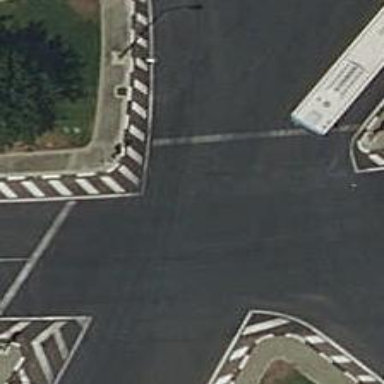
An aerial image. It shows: Road with traffic signals.